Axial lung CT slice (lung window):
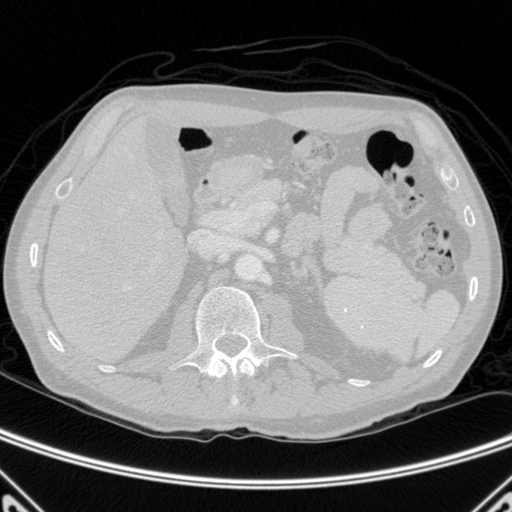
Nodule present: no